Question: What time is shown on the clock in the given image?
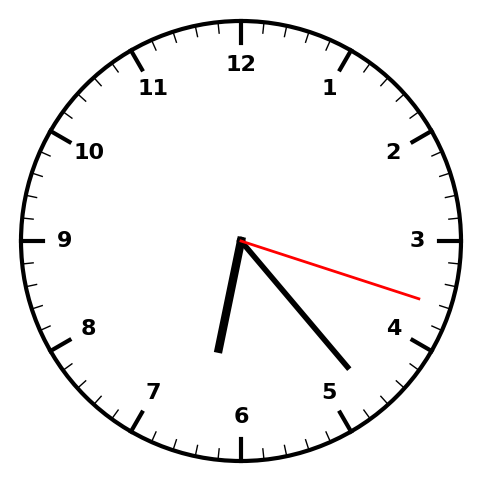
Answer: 06:23:18